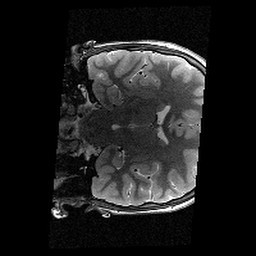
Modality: T2w
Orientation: coronal
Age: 13
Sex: female
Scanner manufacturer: siemens
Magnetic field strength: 3 T
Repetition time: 8.46 s
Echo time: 0.067 s